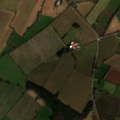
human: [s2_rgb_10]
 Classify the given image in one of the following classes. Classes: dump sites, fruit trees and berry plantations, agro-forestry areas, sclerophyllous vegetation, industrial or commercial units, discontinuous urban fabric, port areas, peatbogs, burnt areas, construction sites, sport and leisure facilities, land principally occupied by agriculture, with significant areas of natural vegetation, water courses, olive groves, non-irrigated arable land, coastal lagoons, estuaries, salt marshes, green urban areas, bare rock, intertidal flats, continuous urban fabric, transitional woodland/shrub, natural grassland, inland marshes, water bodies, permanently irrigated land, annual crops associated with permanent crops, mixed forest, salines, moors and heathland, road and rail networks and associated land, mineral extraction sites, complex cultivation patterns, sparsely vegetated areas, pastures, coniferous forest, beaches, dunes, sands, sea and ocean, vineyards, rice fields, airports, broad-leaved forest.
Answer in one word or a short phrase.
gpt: non-irrigated arable land, pastures